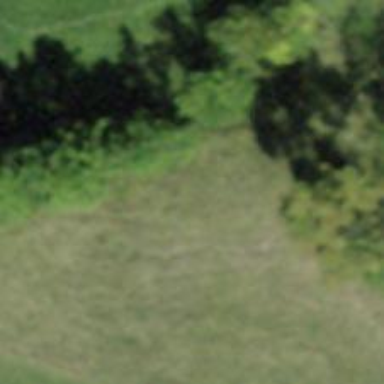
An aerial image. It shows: Row of trees in natural setting.